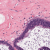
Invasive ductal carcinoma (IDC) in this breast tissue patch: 0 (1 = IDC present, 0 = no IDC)